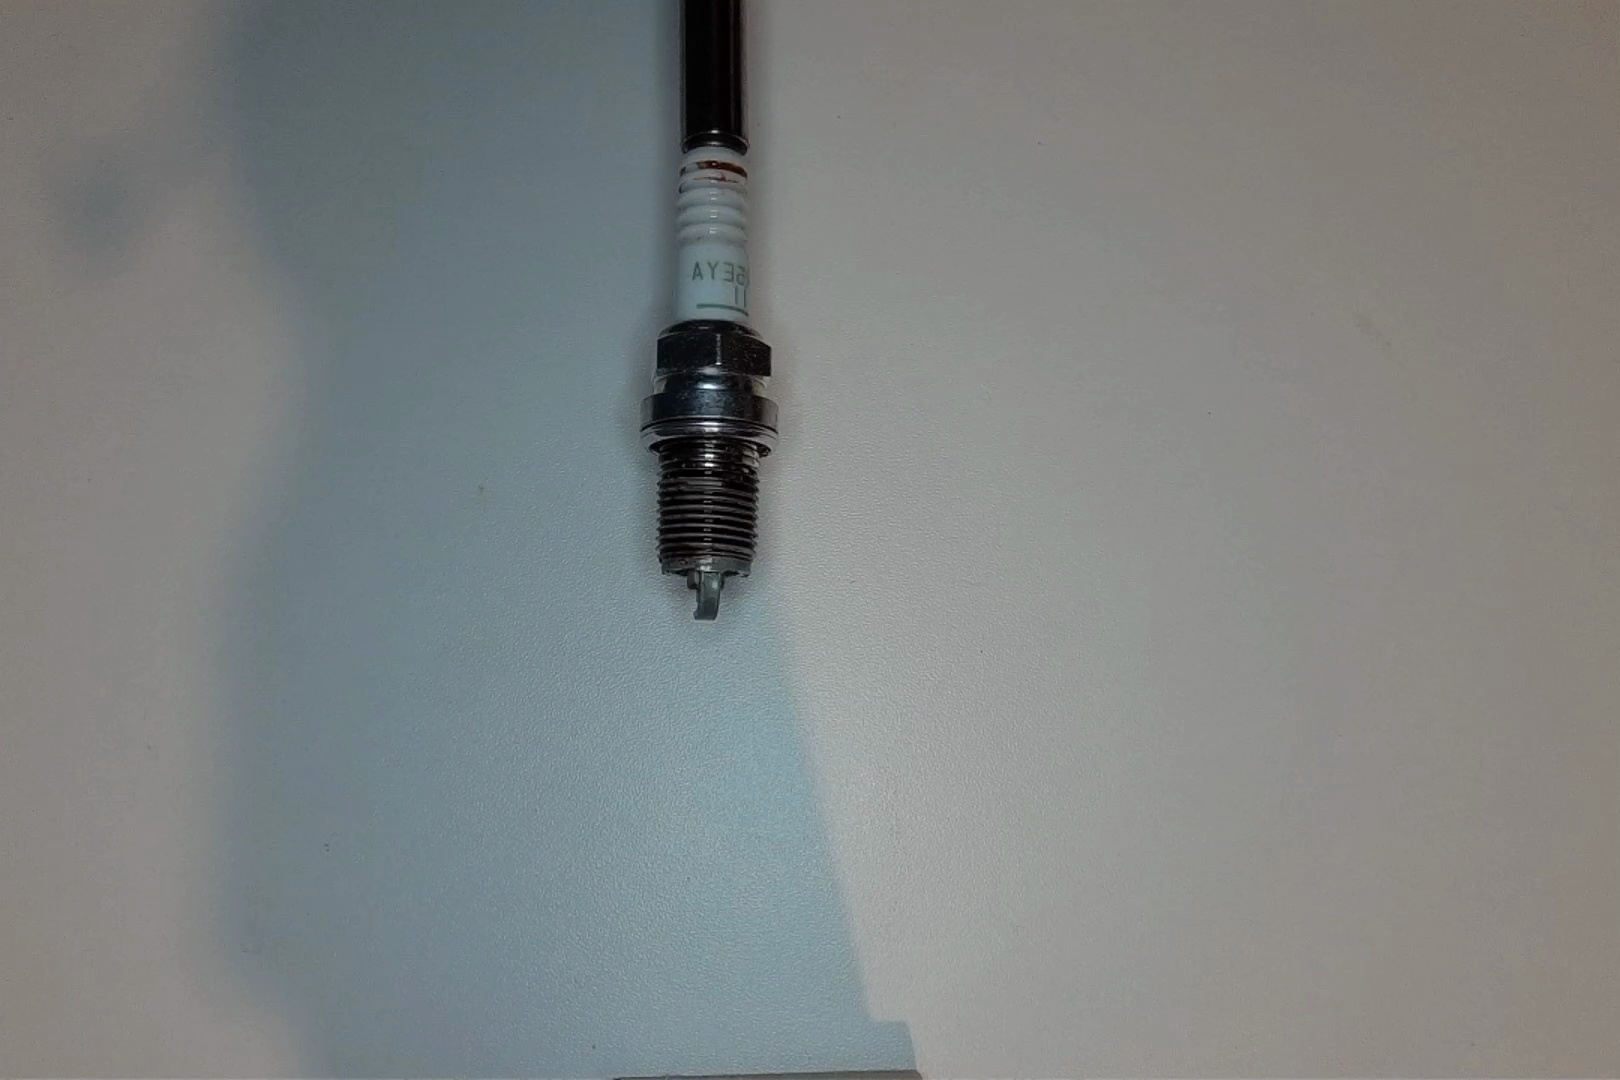
Label: anomaly